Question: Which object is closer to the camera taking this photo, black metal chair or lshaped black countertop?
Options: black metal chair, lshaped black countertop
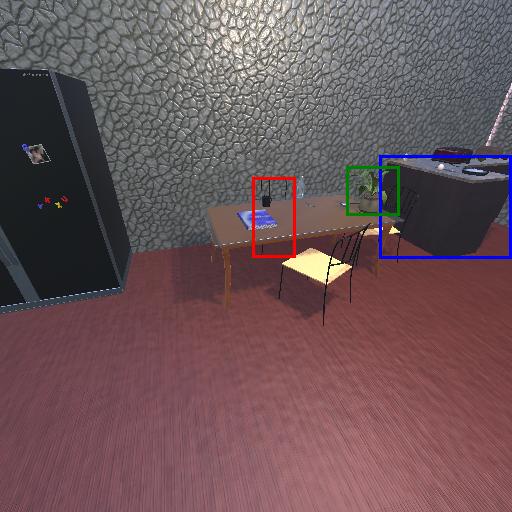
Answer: black metal chair